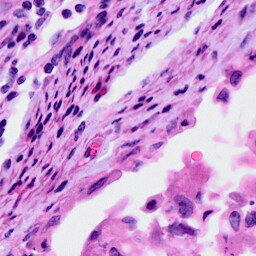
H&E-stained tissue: Cervix